Interaction volume radius: 5 \u00c5
Interaction volume height: 15 \u00c5
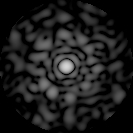
Disorder parameter: 0.8605